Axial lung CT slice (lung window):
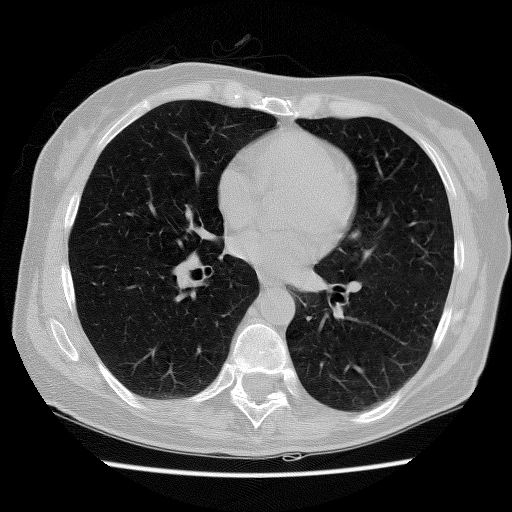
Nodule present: no